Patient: sex M, age 57
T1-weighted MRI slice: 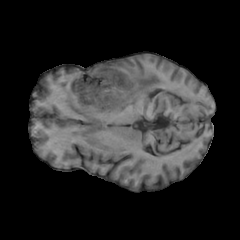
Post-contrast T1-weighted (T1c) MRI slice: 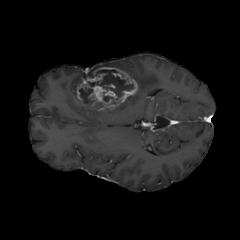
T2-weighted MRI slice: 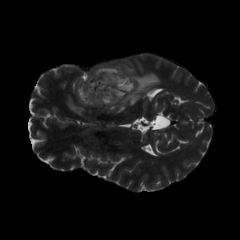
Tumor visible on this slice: yes
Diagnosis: Glioblastoma, IDH-wildtype
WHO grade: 4